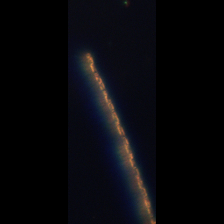
Taxon: Chaetoceros
Group: Diatoms